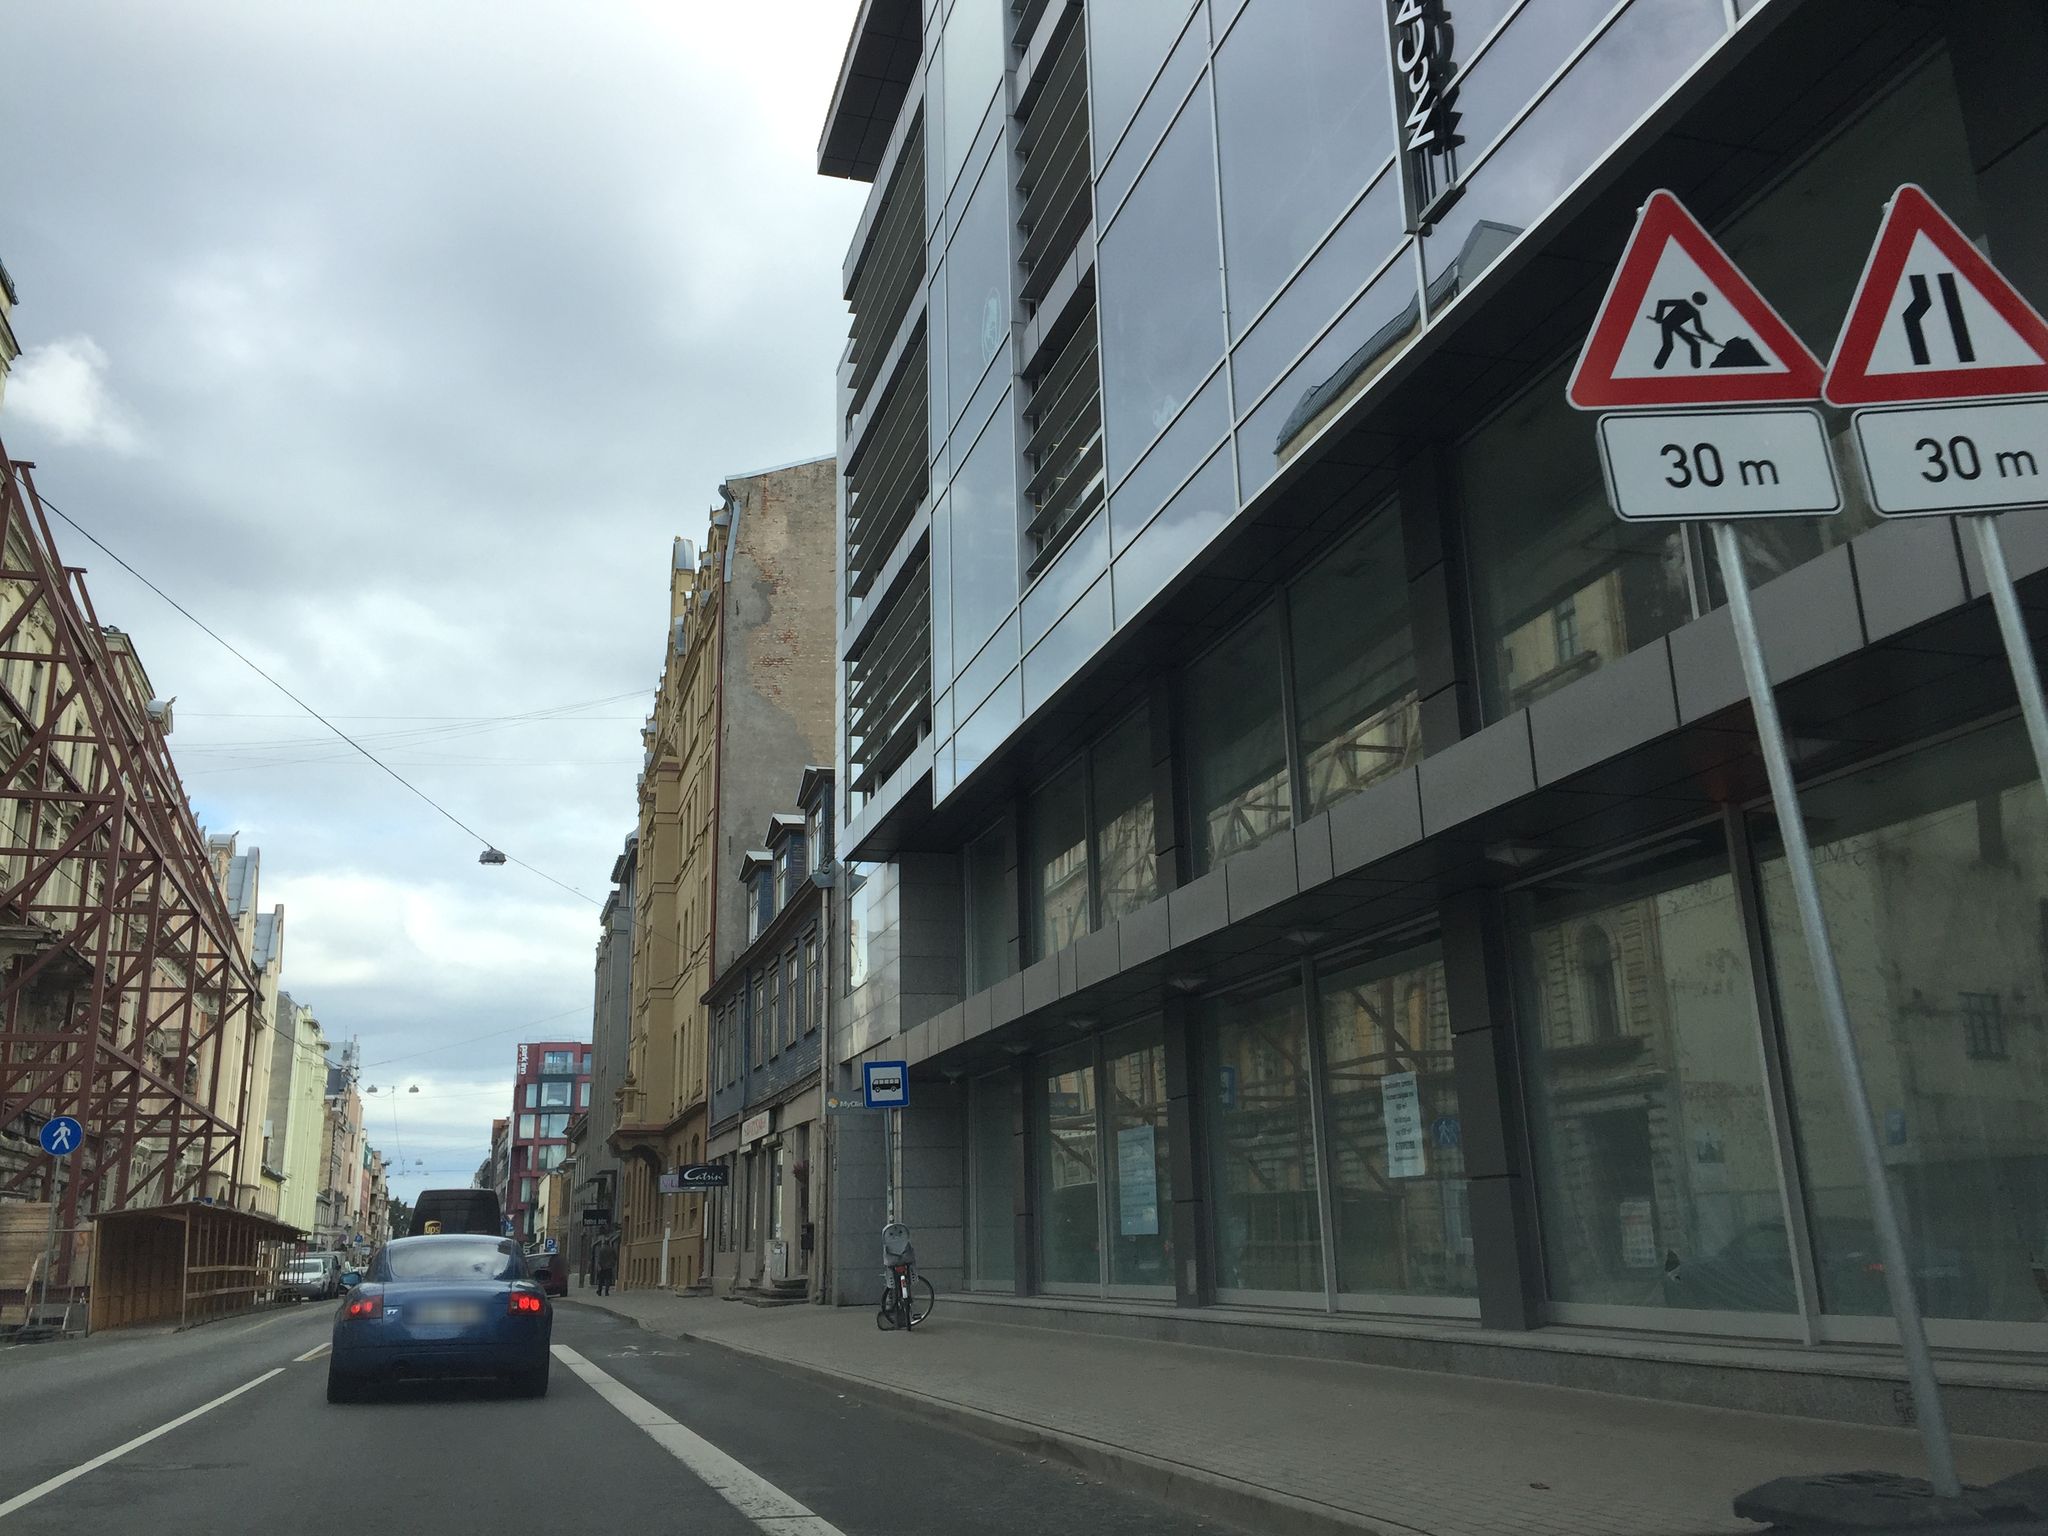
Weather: cloudy
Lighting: day
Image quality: good
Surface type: driving surface
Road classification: footway
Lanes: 2
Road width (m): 1.0
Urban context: urban centre
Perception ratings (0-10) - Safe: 5.88, Lively: 7.43, Beautiful: 3.84, Boring: 4.62, Depressing: 4.6, Wealthy: 3.88